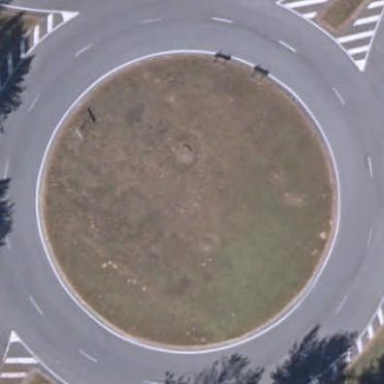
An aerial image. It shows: Unclassified road featuring roundabout.